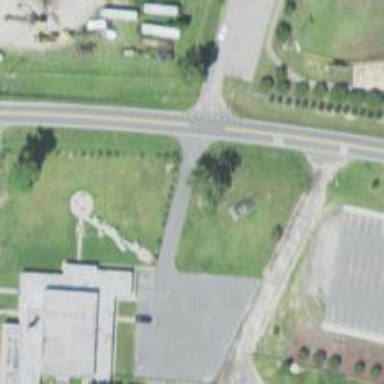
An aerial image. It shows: Memorial site with historic significance.